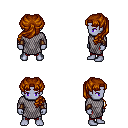
a pixel art fantasy rpg character, male body template, dark elf, purple skin, chain mail, red pants, brunette princess hairstyle, leather bracers, four views (front, back, left, right), 2x2 character sprite sheet, small pixel art, hard edges, no anti-aliasing